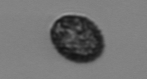
Label: Pseudochattonella_farcimen